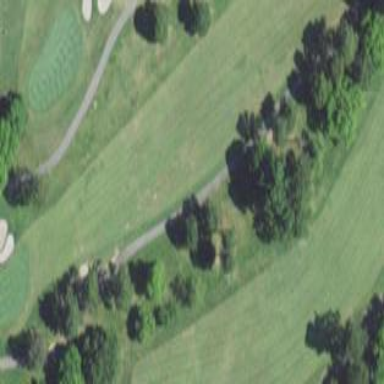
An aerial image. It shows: Grassy area designated as golf fairway.